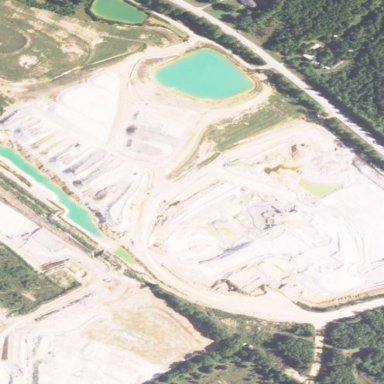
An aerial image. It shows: Quarry area.